Question: I would like to add to my navigation bar "<" sign as back button, but I don't know how can I do that. Second thing is space between the button and battery or time status. How can I do it bigger?

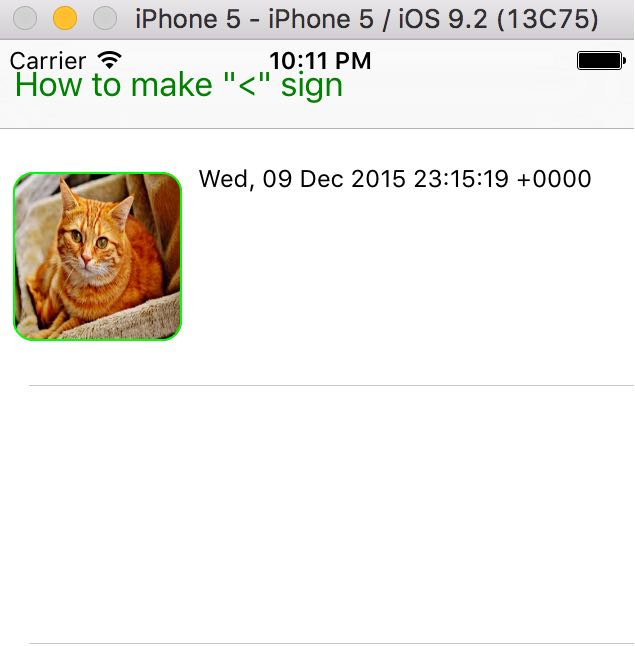
Answer: Embed your controller in UINavigationController by clicking on Editor in top bar. A navigation bar will appear.